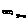
Label: cloud